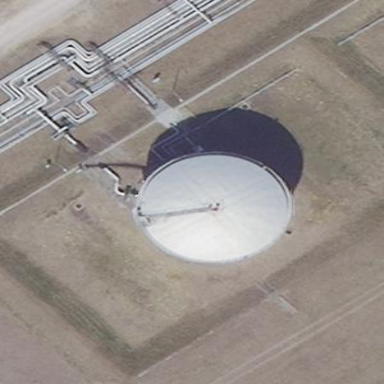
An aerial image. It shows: Storage tank building.